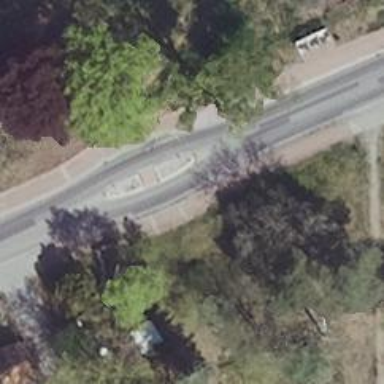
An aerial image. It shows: Tertiary road with asphalt surface and sidewalks on both sides.